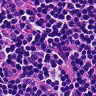
Metastatic tissue present: no